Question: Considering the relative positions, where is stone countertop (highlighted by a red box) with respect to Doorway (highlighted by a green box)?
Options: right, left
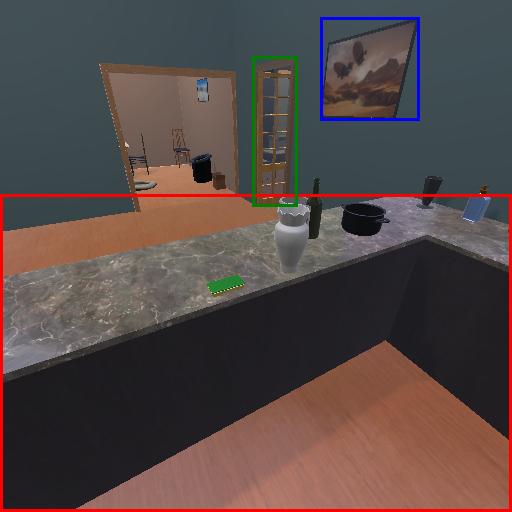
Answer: right